Question:
I tried this but it's not working.
'''
horror_movies %>% dplyr::filter(grepl("$", budget))
'''
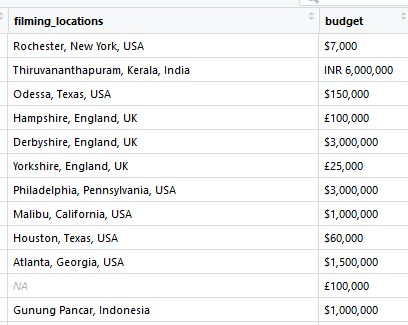
Answer: You need to add 'fixed=TRUE' as an argument to grepl. For example...
'''
horror_movies[grepl('$', horror_movies$budget, fixed=TRUE),]
'''
See <URL> for a detailed explanation.